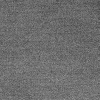
Atmospheric dust classification: dusty